Question: When I press in MSVC++ 2010 and the build returns errors, the process stays on the output window.
Is there an option to make it go to the Error List instead after building?

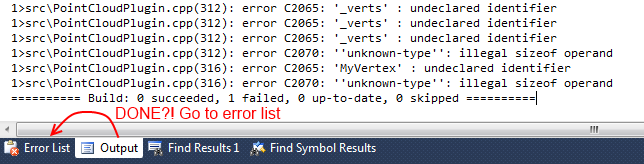
Answer: In the Options dialog, navigate in the left tree to . There, you will find a check box named .
Check that box.